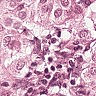
Metastatic tissue present: yes